Question: I've been working with the package 'waffle' and I can't solve how to fix this waffle plot so that it shows 100 squares/cells

This is the data and my code:
'''
# devtools::install_github("hrbrmstr/waffle")
library(ggplot)
library(waffle)
data <- structure(list(greenfield = c(0, 1), n = c(162L, 399L), total_investments = c(561,
561), percentage = c(28.8770053475936, 71.1229946524064), name_greenfield = c("M&A",
"Greenfield")), row.names = c(NA, -2L), groups = structure(list(
greenfield = c(0, 1), .rows = structure(list(1L, 2L), ptype = integer(0), class = c("vctrs_list_of",
"vctrs_vctr", "list"))), row.names = c(NA, -2L), class = c("tbl_df",
"tbl", "data.frame"), .drop = TRUE), class = c("grouped_df",
"tbl_df", "tbl", "data.frame"))
# Waffle plot
ggplot(data,
aes(fill = name_greenfield,
values = percentage)) +
coord_equal() +
geom_waffle(size = 0.31,
flip = T,
make_proportional = T,
height = 0.9, width = 0.9,
color = "white") +
coord_equal() +
theme_ipsum_rc(grid="",
plot_title_face = "plain",
plot_title_size = 14,
plot_title_margin = 0) +
theme_enhance_waffle() +
labs(title = "Types of investments",
fill = "",
caption = "Source: Author's own elaboration") +
scale_fill_grey(start = 0.4, end = 0.7)
'''
I haven't found the issue and would really appreciate if someone could help me!
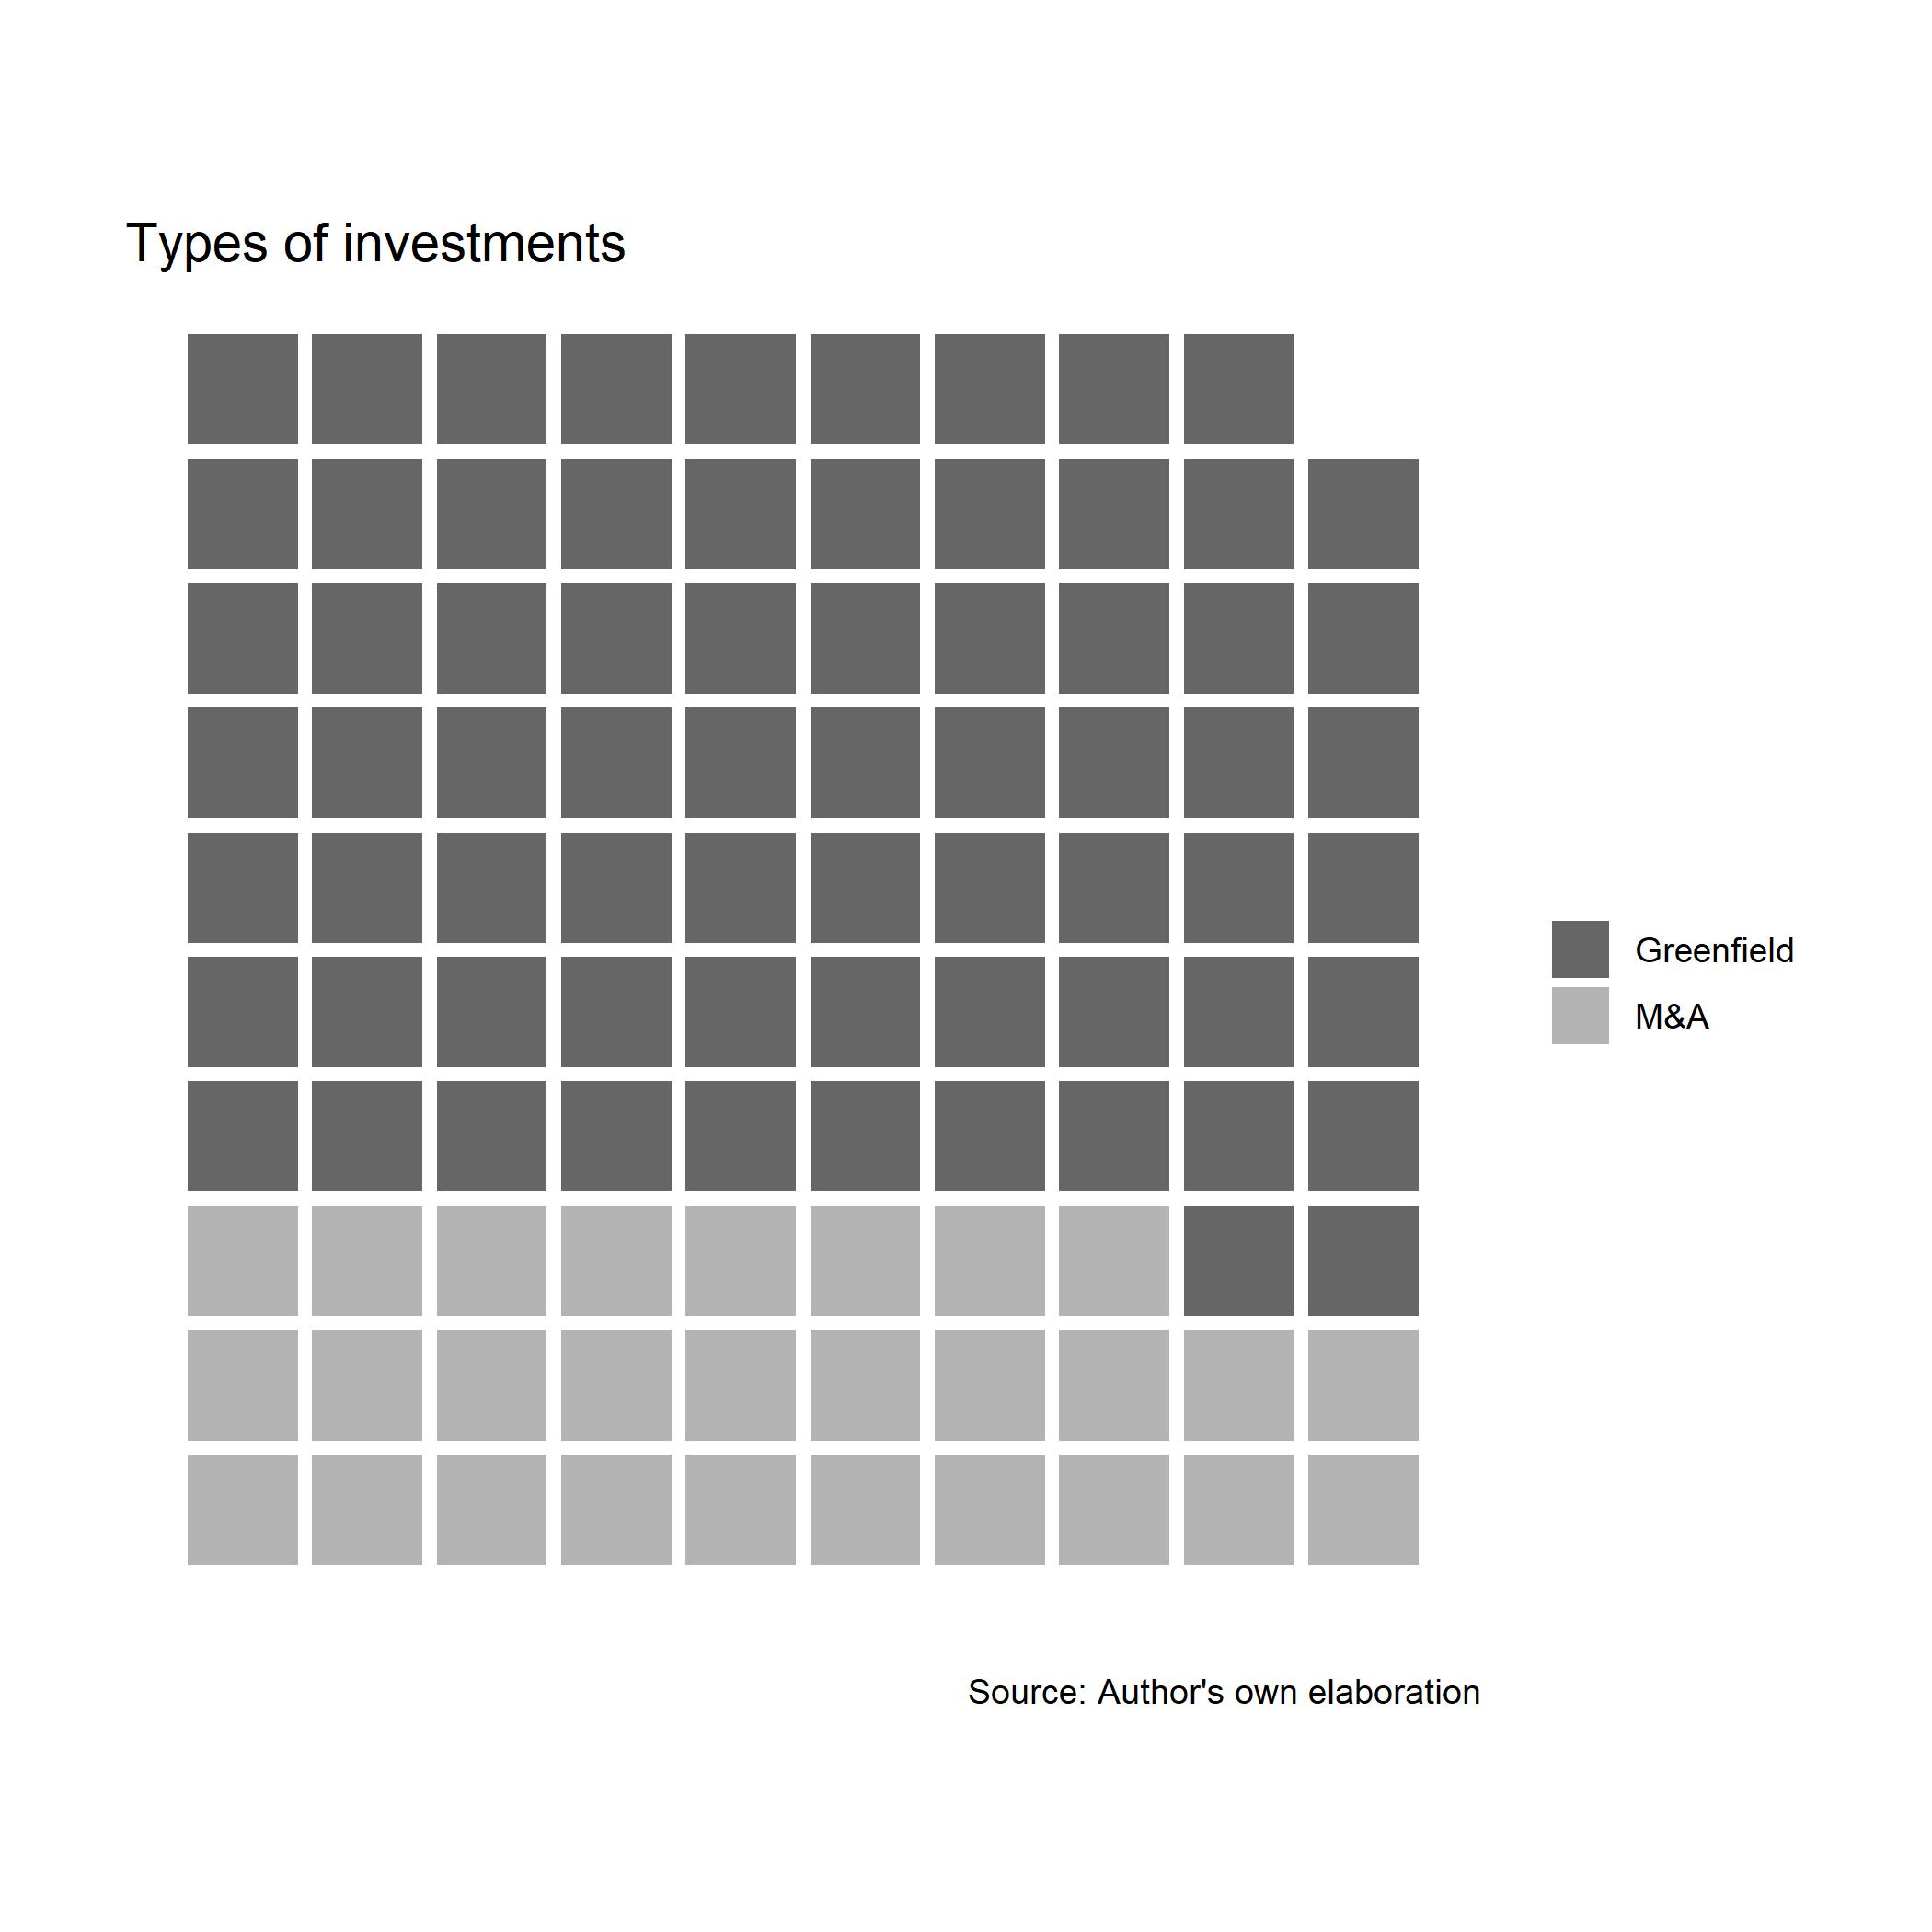
Answer: There is a very, very odd bug going on in the code. Here is what I suspect is going on. In the source code on GitHub, there is a file <URL>. At line 93 you will find:
'''
if (params[["make_proportional"]]) {
.x[["values"]] <- .x[["values"]] / sum(.x[["values"]])
.x[["values"]] <- round_preserve_sum(.x[["values"]], digits = 2)
.x[["values"]] <- as.integer(.x[["values"]] * 100)
}
'''
Something very strange here happens for your values.
'''
.x <- list(values = c(29, 71))
.x[["values"]] <- .x[["values"]] / sum(.x[["values"]])
# [1] 0.29 0.71
.x[["values"]] <- waffle:::round_preserve_sum(.x[["values"]], digits = 2)
# [1] 0.29 0.71
.x[["values"]] <- as.integer(.x[["values"]] * 100)
# [1] 28 71
'''
That is why you are seeing one missing square. It has to do with floating point math.
'''
format(round(.x$values / sum(.x$values), 2) * 100, digits = 22)
# [1] "28.999999999999996" "71.000000000000000"
'''
If you make this modification, the result would be as expected.
'''
.x[["values"]] <- as.integer(round(.x[["values"]] * 100))
# [1] 29 71
'''
What does this mean for you? Round your numbers to be integers that sum to 100 ahead of time and use 'make_proportional = FALSE'. That way that block of code does not run.
'''
data$percentage <- as.integer(round(round(data$percentage / sum(data$percentage), 2) * 100))
data$percentage
# [1] 29 71
ggplot(data,
aes(fill = name_greenfield,
values = percentage)) +
coord_equal() +
geom_waffle(size = 0.31,
flip = T,
make_proportional = FALSE,
height = 0.9, width = 0.9,
color = "white") +
coord_equal() +
theme_enhance_waffle() +
labs(title = "Types of investments",
fill = "",
caption = "Source: Author's own elaboration") +
scale_fill_grey(start = 0.4, end = 0.7)
'''
And this should give you what you were expecting.
<URL>